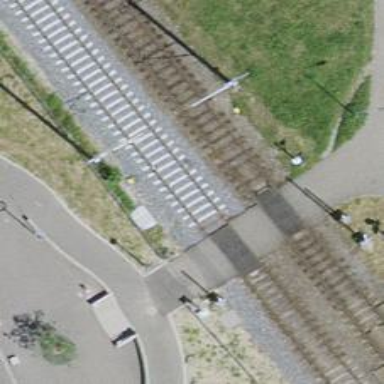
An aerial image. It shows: Crossing for the railway.